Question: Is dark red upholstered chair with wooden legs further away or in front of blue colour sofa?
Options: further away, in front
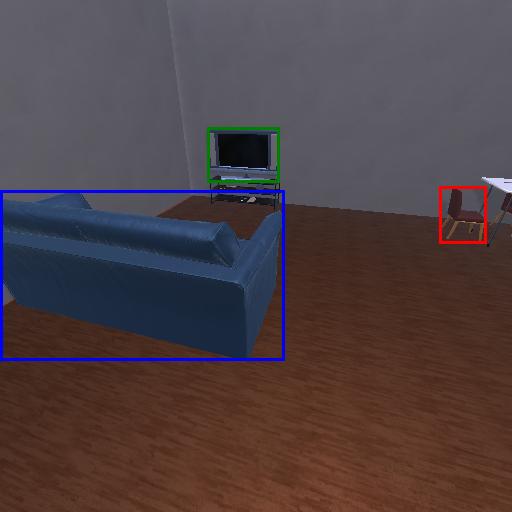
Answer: further away